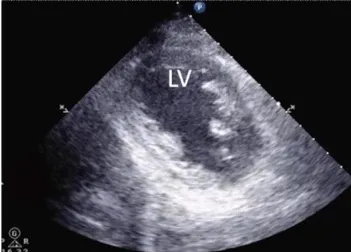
Echocardiogram on POD 4. Of end-systolic frames.
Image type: radiology (ultrasound)